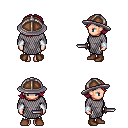
a pixel art fantasy rpg character, female body template, human, light skin, chain mail, white pants, ruby red swoop hairstyle, chain helm, white cloth bracers, brown shoes, dagger, four views (front, back, left, right), 2x2 character sprite sheet, small pixel art, hard edges, no anti-aliasing